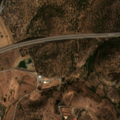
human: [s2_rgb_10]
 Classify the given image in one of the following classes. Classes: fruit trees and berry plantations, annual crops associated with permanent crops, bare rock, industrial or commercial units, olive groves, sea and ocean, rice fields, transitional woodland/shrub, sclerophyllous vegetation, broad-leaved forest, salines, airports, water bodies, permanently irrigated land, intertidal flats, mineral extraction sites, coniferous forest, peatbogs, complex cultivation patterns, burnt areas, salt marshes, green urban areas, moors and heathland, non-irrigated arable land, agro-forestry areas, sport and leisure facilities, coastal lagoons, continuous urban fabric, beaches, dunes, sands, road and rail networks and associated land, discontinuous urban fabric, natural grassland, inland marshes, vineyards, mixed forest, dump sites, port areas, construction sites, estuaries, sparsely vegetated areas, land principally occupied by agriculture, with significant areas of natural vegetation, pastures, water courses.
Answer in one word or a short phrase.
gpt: mineral extraction sites, non-irrigated arable land, pastures, agro-forestry areas